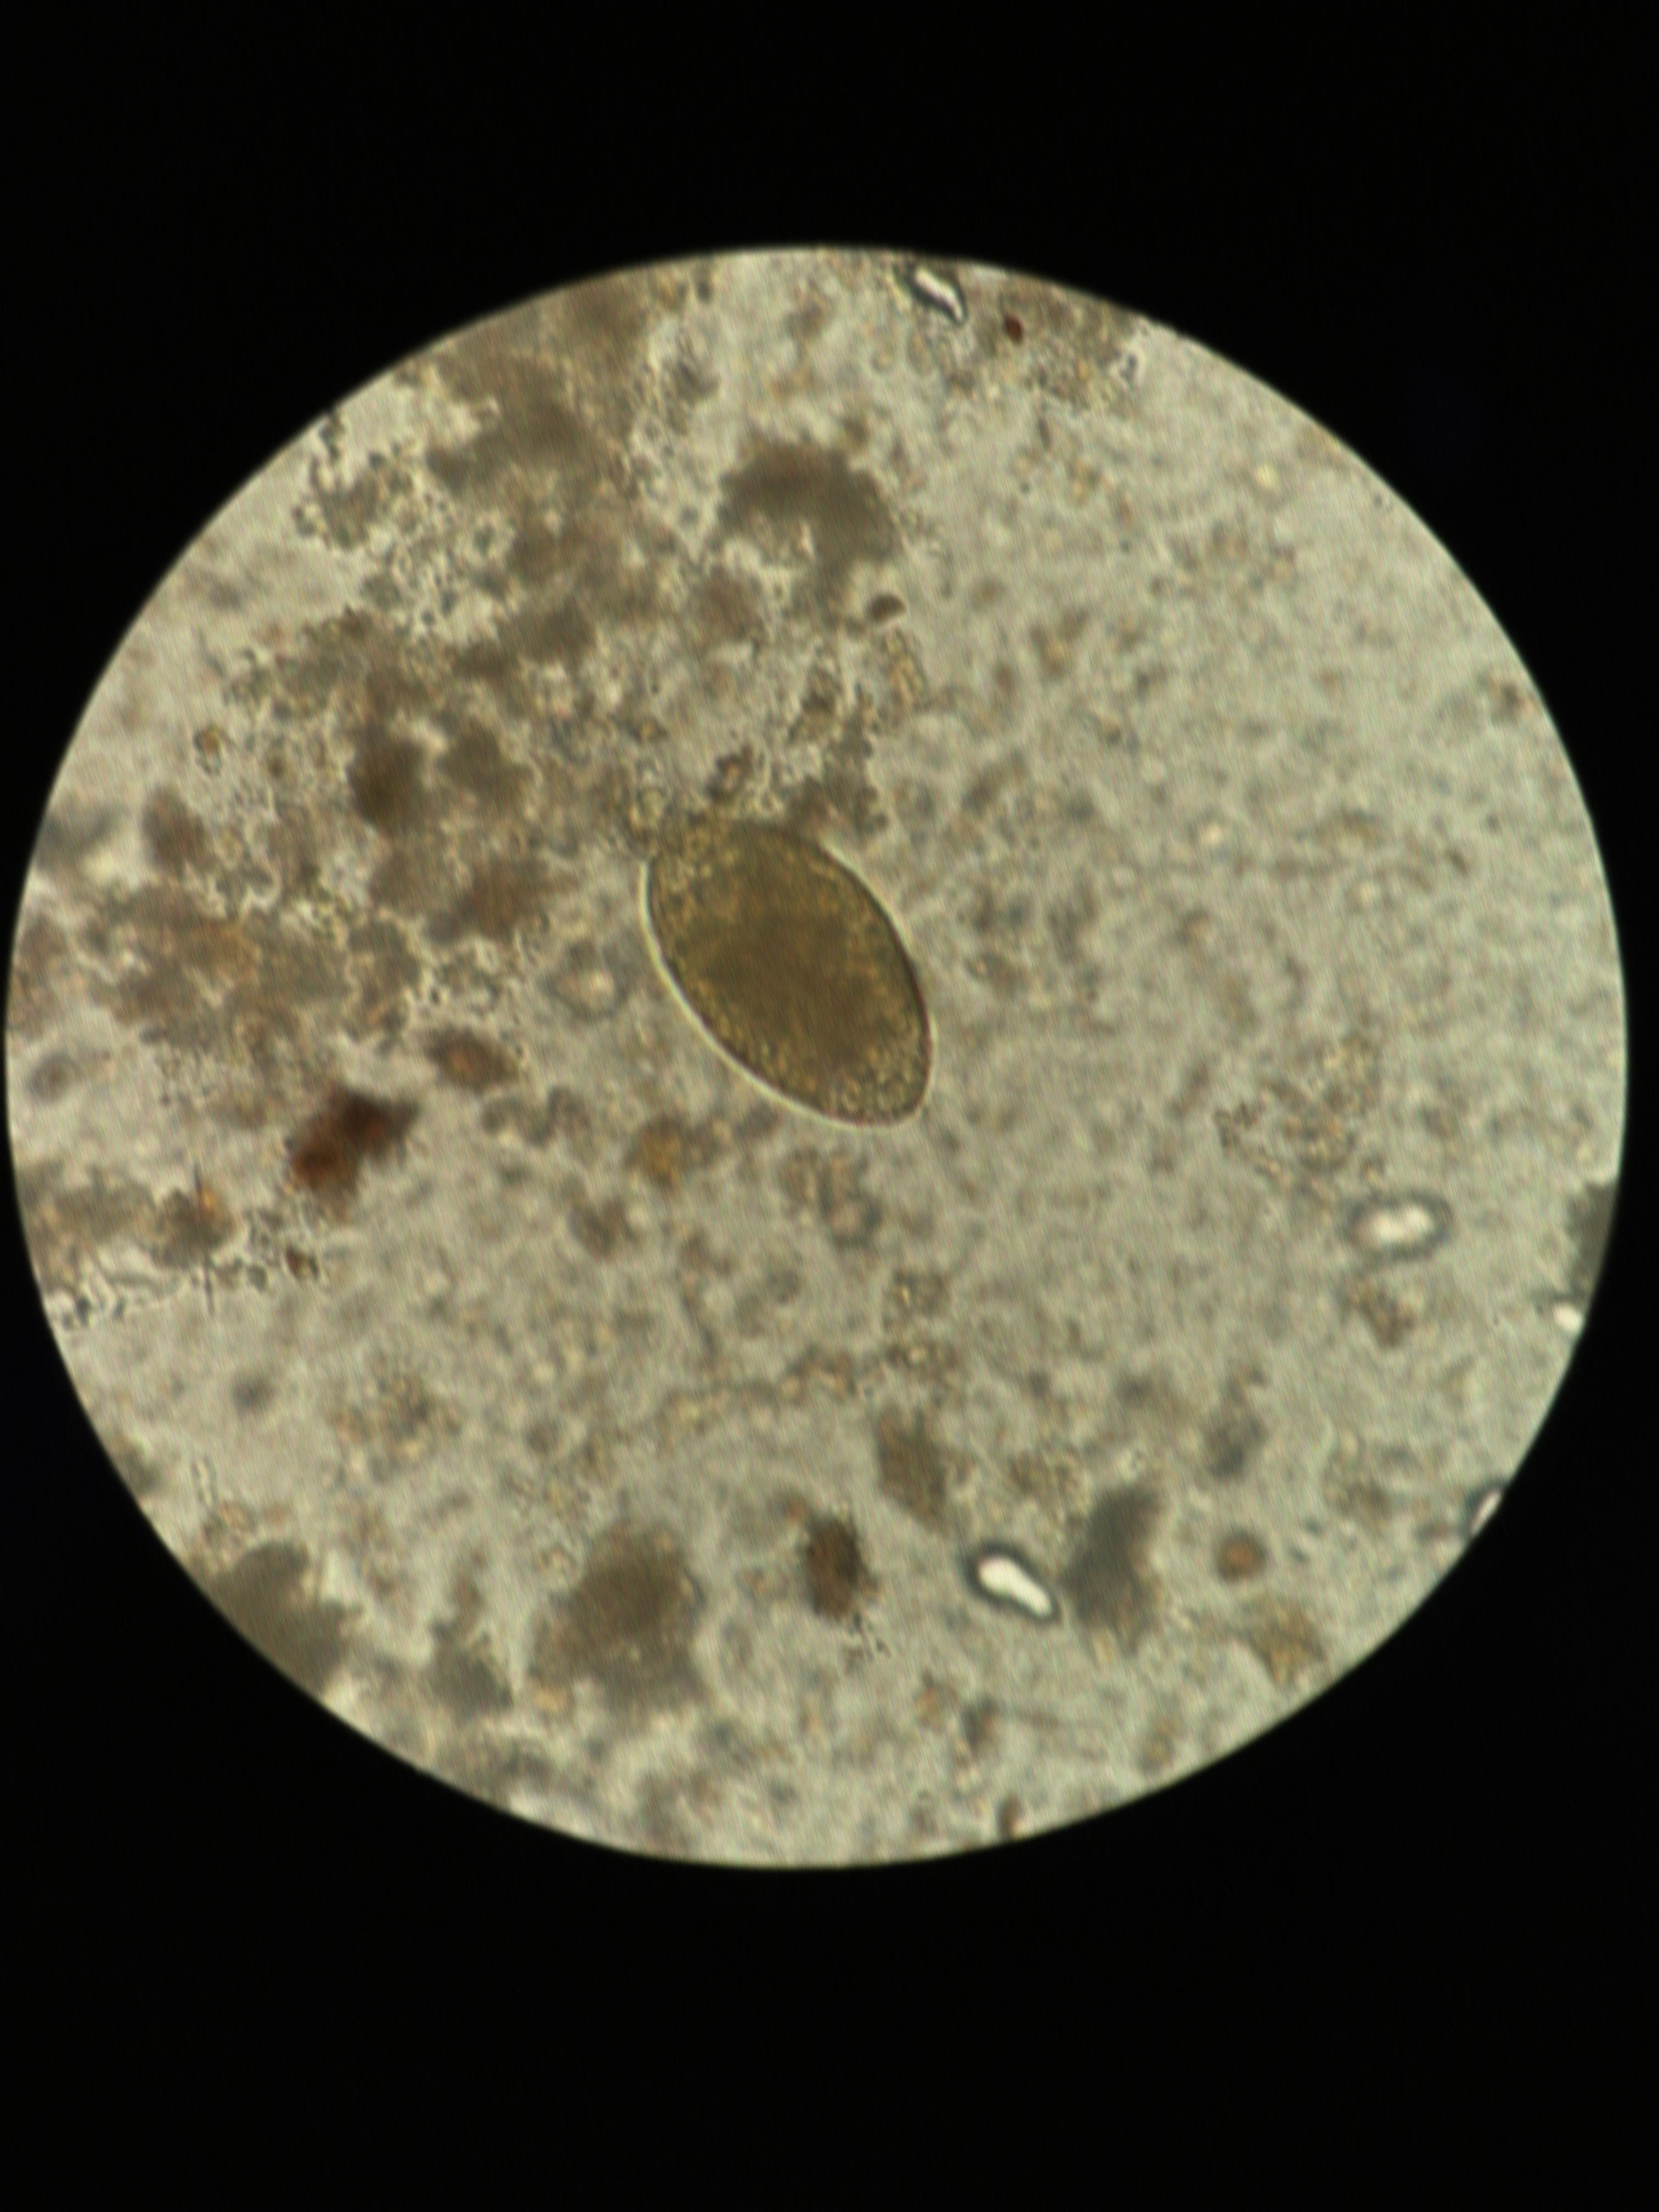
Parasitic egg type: Fasciolopsis buski